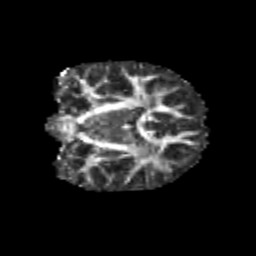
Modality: FA
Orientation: coronal
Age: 9
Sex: female
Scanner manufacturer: siemens
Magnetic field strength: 3 T
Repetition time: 3.8 s
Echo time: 0.07 s